Question: I'm looking to add an SSIS package to split a flat file with multiple rows to multiple files based on each row.

The file contains the data like this:
TH|166777|20130930110716|2|Till 1|Customer Support|002|Manchester|-99.00|-82.50|-16.50|0.00|0.00|0.00|-99.00|0.00|0.00|0.00|till|sold|9|2-<PHONE>||Balding|Claire|Ms| Customer |Ashby Road|Loughborough|Leicestershire|LE11 3NG|GBR|<PHONE>||||||||||||||||||
TO|4SA671:MULTI:10|5252525000026|Andrea Shirt|COLOUR: Multi / COLOUR: Multi-pack / SIZE: 10. / |1|0.00|-82.50|
110.00|-99.00|0.00|20.00|1|0.00|refund|n/a||WTOP||0|0|0.00||0.00|486|1666|485||GOOD Goodwill
TT|card|-99.00|GBP||Visa Credit |||
TF|3|1
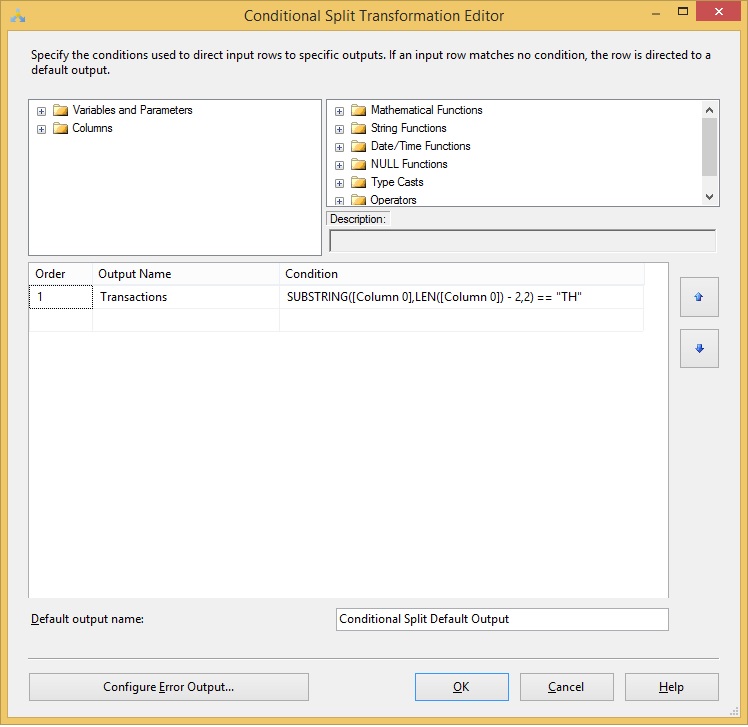
Answer: Try this :
'''
SUBSTRING([Column 0],1,2) == "TH"
'''